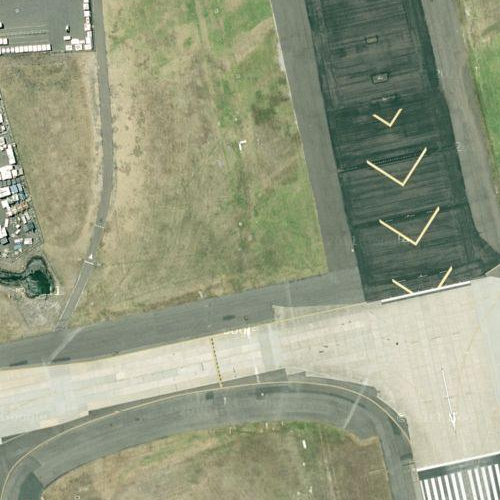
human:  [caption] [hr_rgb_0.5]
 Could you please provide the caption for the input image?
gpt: There are some white marking lines in the curving runway while some lawns in the middle .

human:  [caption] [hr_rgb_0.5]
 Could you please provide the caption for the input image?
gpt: Many curving runway with some white marking lines on .

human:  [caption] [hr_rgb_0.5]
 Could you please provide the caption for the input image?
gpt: Many runways with marking lines and some lawn in the middle .

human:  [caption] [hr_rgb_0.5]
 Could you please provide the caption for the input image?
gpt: There are many white marking lines in the runway with some lawns in the middle .

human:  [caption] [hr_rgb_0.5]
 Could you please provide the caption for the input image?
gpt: There are some curving runway with some white marking lines on .